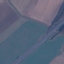
Land use / land cover class: Highway